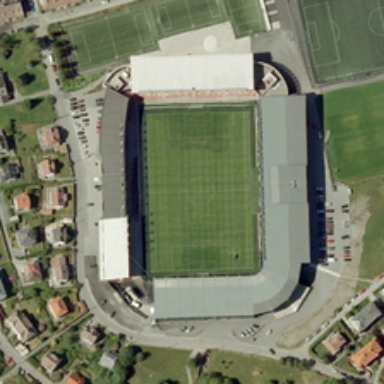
Many buildings are near a stadium with a football field .